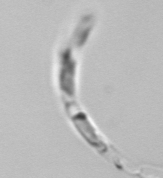
Label: Guinardia_striata